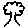
Label: tree